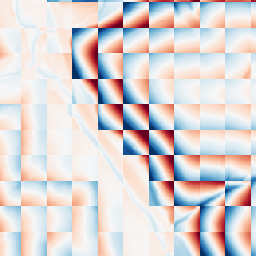
Category: wavelet
Decomposition family: wavelet_biorthogonal
Decomposition parameters: wavelet: bior1.3
level: 5
Upsampling method: area
Upsampling parameters: scale: 8
Upsampling scale: 8